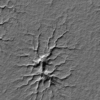
Label: not_dusty